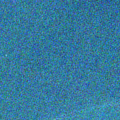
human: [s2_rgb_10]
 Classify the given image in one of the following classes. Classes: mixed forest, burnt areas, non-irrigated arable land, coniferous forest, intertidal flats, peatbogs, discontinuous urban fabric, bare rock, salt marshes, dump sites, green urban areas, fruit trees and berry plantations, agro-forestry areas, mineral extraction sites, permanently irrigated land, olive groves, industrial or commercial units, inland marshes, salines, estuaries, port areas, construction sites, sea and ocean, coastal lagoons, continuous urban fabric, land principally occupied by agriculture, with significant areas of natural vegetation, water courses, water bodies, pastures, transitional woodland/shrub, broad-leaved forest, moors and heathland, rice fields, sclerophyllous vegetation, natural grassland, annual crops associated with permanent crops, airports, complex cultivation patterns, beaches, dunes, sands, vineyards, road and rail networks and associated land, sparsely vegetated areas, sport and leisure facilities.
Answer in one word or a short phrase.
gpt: sea and ocean